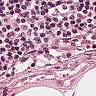
Metastatic tissue present: no